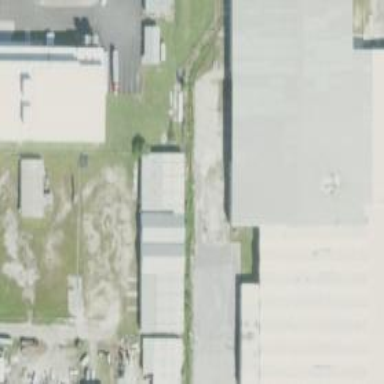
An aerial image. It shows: Industrial area.